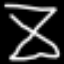
Label: hourglass